Измерьте зависимость относительного изменения одного из размеров цилиндра ${\Delta l}/{l}$ от его температуры $T$ в диапазоне от $30\,^\circ\mathrm C$ до $80\,^\circ\mathrm C$. Добейтесь того, чтобы цилиндр, за исключением подставки, имел одинаковую температуру во всем объеме материала, из которого он изготовлен.
Постройте график измеренной зависимости. Можно ли утверждать, что коэффициент теплового расширения постоянен во всем исследуемом диапазоне температур? Если да, то укажите его величину. Если нет, то укажите в каком диапазоне меняется величина коэффициента теплового расширения $\alpha$.
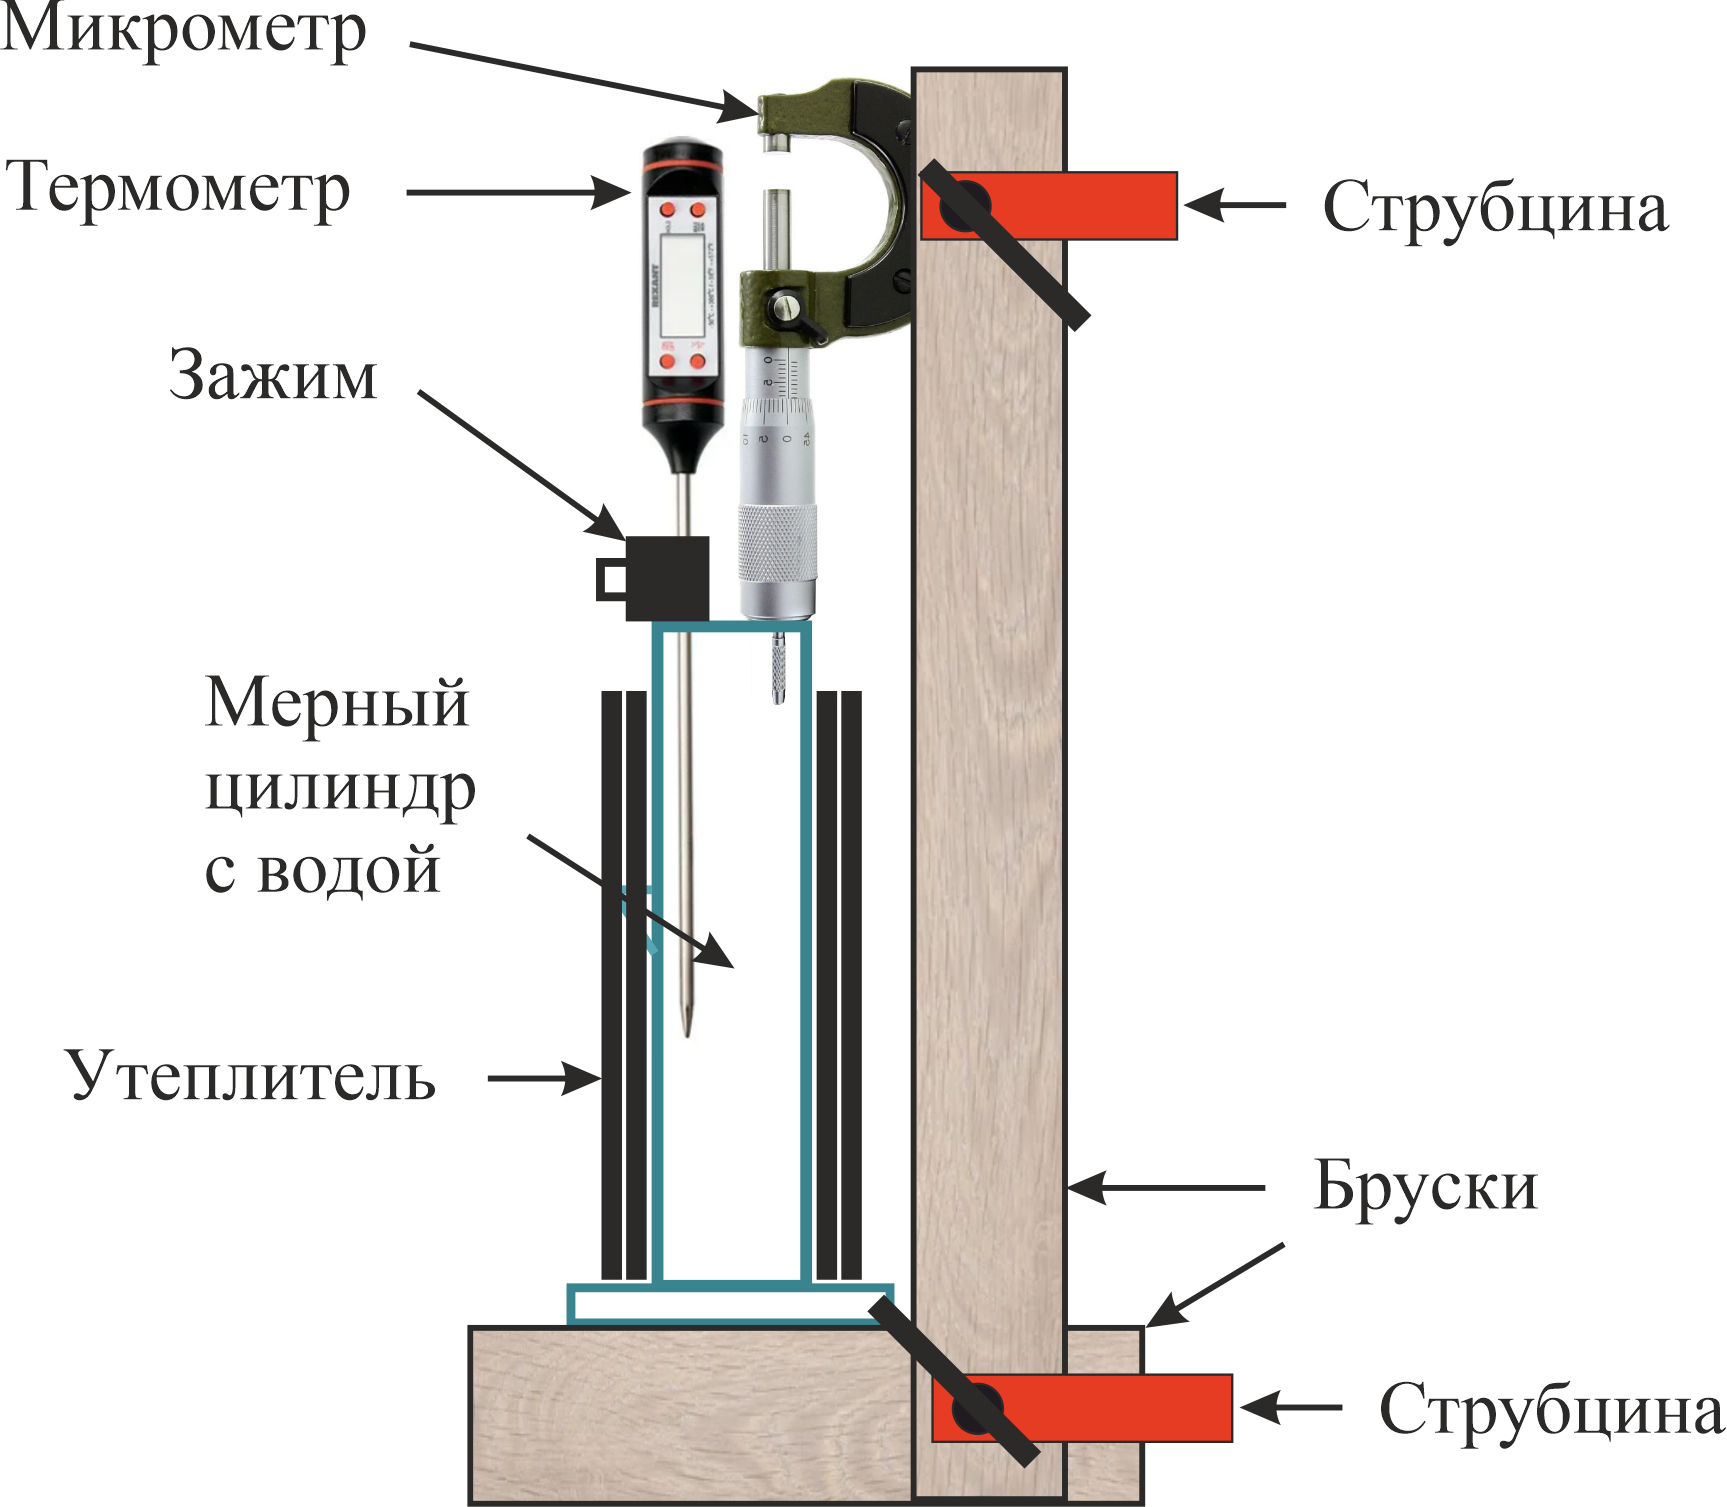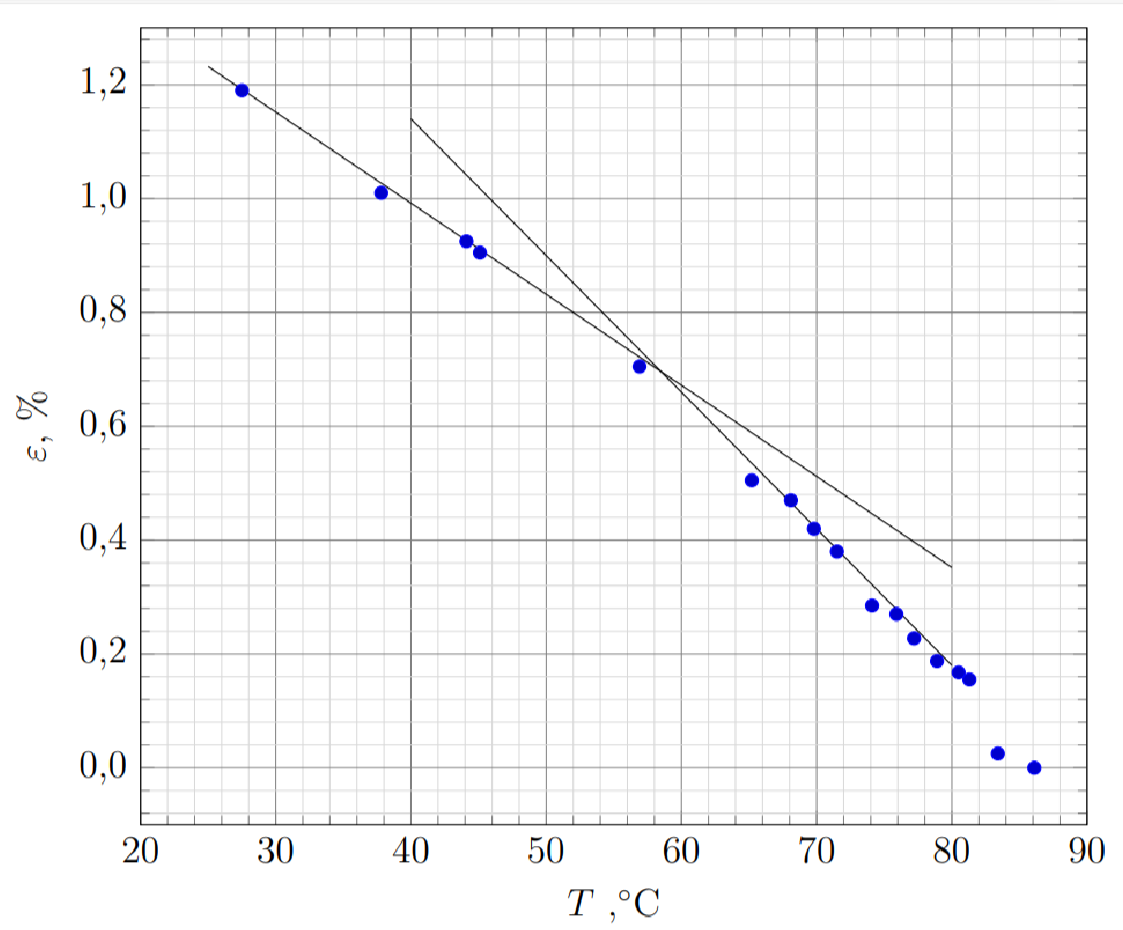
Измерьте зависимость относительного изменения одного из размеров цилиндра ${\Delta l}/{l}$ от его температуры $T$ в диапазоне от $30\,^\circ\mathrm C$ до $80\,^\circ\mathrm C$.  Добейтесь того, чтобы цилиндр, за исключением подставки, имел одинаковую температуру во всем объеме материала, из которого он изготовлен.
Решение: Для изменения температуры цилиндра нальем в него горячую воду. Вода будет отдавать свое тепло окружающей среде через стенки цилиндра. Так как через стенки проходит тепло, то внутренняя и внешняя поверхность стенки имеют разную температуру. При этом допущение о том, что температура внешней поверхности стенки равна температуре воздуха в комнате строго говоря не верно, так как воздух обладает не столь малым тепловым сопротивлением. Для обеспечения малой разности температуры внешней и внутренней поверхностей стенок цилиндра обернем его утеплителем в два слоя. Утеплитель снаружи закрепим малярным скотчем. В этом случае тепловой поток через стенки цилиндра уменьшится, вследствие чего и разность температур поверхностей стенок станет намного меньше. Последнее можно проверить, измерив температуру снаружи стенки и внутри цилиндра непосредственно. Для измерения температуры воды установим в цилиндр термометр. Чтобы он не утонул в воде, просунем его через канцелярский зажим (зажим не помещается в цилиндре).Для увеличения точности измерений необходимо выбрать для исследования наибольший размер цилиндра, то есть длину его образующей. Измерение изменения этого размера будем проводить с помощью микрометра. Для этого с помощью струбцины прикрепим к подставке цилиндра деревянную рейку. С помощью второй струбцины прикрепим к деревянной рейке микрометр так, чтобы нижний торец его барабана при повороте мог касаться верхнего торца цилиндра (рис. 1).  Обратим внимание, что перед работой с микрометра была удалена трещотка. По мере остывания цилиндра между барабаном микрометра и верхним торцом цилиндра будет увеличиваться зазор. Наличие либо отсутствие зазора можно обнаружить даже визуально, так как коэффициент теплового расширения материала цилиндра достаточно высок. Кроме того, факт, что барабан упирается в цилиндр можно определить на ощупь, аккуратно закручивая барабан.Будем производить измерение смещения барабана микрометра, требуемого для того, чтобы он был прислонён к верхнему торцу цилиндра, в зависимости от температуры воды внутри цилиндра. Для обеспечения равномерности распределения температуры воду в цилиндре будем помешивать термометром. Дождаться самостоятельного остывания цилиндра до температуры в $30\,^\circ\mathrm C$ не позволяет ограничение времени эксперимента. Поэтому начиная с температур в $50-60\,^\circ\mathrm C$ будем удалять часть горячей воды из цилиндра шприцем через трубку и заменять ее холодной водой. После добавления холодной воды размешаем воду в цилиндре и подождем несколько минут для установления теплового баланса между стенками цилиндра и водой в нем. Контроль времени установления теплового баланса опять же легко произвести по сравнению температуры воды в цилиндре и температуры у внешней стенки цилиндра. Занесем данные о смещении барабана микрометра $\Delta l$, необходимого для касания верхней точки цилиндра, в зависимости от температуры воды в цилиндре в таблицу. Так как материал цилиндра обладает достаточно низкой теплопроводностью, то изменять температуру будет только та часть цилиндра, которая непосредственно соприкасается с горячей водой. Будем считать, что это сам цилиндр за исключением собственной подставки. Линейки в оборудовании нет. Для измерения длины цилиндра будем использовать шкалу микрометра и шкалу цилиндра. Определим длину нескольких делений шкалы цилиндра и вычислим длину всей шкалы. Но шкала нанесена не на весь цилиндр. Чтобы измерить участок без шкалы, отметим на длинном бруске длину этого участка, а затем, прислонив этот участок бруска к шкале, выразим его в единицах шкалы цилиндра. Общую длину цилиндра в единицах объёма выразим в единицах длины. Максимальная длина, которую можно измерить с помощью имеющегося микрометра, составляет $25~мм$. $18~мл$ по шкале цилиндра соответствует $25 \pm 1~ мм$ длины по шкале микрометра. Длина шкалы цилиндра: $l_{{шк}}=(138.9 \pm 5.5)~ мм$. Длина цилиндра: $l=(201 \pm 8)~ мм$. Рассчитаем величину относительного удлинения цилиндра $\varepsilon$ для каждой температуры $T$. | $T ,~^\circ \mathrm C$ | 86.1 | 83.4 | 81.3 | 80.5 | 78.9 | 77.2 | 75.9 | 74.1 | 71.5 | | --- | --- | --- | --- | --- | --- | --- | --- | --- | --- | | $\Delta l,~ мм$ | 0.00 | 0.05 | 0.31 | 0.34 | 0.38 | 0.46 | 0.54 | 0.57 | 0.76 | | $\varepsilon,~ \%$ | 0.00 | 0.03 | 0.16 | 0.17 | 0.19 | 0.23 | 0.27 | 0.29 | 0.38 | | | | | | | | | | | | | $T ,~^\circ \mathrm C$ | 69.8 | 68.1 | 65.2 | 56.9 | 45.1 | 44.1 | 37.8 | 27.5 | $-$ | | $\Delta l,~ мм$ | 0.84 | 0.94 | 1.01 | 1.41 | 1.81 | 1.85 | 2.02 | 2.38 | $-$ | | $\varepsilon,~ \%$ | 0.42 | 0.47 | 0.51 | 0.71 | 0.91 | 0.93 | 1.01 | 1.19 | $-$ |
Ответ: | $T ,~^\circ \mathrm C$ | 86.1 | 83.4 | 81.3 | 80.5 | 78.9 | 77.2 | 75.9 | 74.1 | 71.5 | | --- | --- | --- | --- | --- | --- | --- | --- | --- | --- | | $\Delta l,~ мм$ | 0.00 | 0.05 | 0.31 | 0.34 | 0.38 | 0.46 | 0.54 | 0.57 | 0.76 | | $\varepsilon,~ \%$ | 0.00 | 0.03 | 0.16 | 0.17 | 0.19 | 0.23 | 0.27 | 0.29 | 0.38 | | | | | | | | | | | | | $T ,~^\circ \mathrm C$ | 69.8 | 68.1 | 65.2 | 56.9 | 45.1 | 44.1 | 37.8 | 27.5 | $-$ | | $\Delta l,~ мм$ | 0.84 | 0.94 | 1.01 | 1.41 | 1.81 | 1.85 | 2.02 | 2.38 | $-$ | | $\varepsilon,~ \%$ | 0.42 | 0.47 | 0.51 | 0.71 | 0.91 | 0.93 | 1.01 | 1.19 | $-$ | Ответ: $T ,~^\circ \mathrm C$86.183.481.380.578.977.275.974.171.5$\Delta l,~ мм$0.000.050.310.340.380.460.540.570.76$\varepsilon,~ \%$0.000.030.160.170.190.230.270.290.38$T ,~^\circ \mathrm C$69.868.165.256.945.144.137.827.5$-$$\Delta l,~ мм$0.840.941.011.411.811.852.022.38$-$$\varepsilon,~ \%$0.420.470.510.710.910.931.011.19$-$

Постройте график измеренной зависимости. Можно ли утверждать, что коэффициент теплового расширения постоянен во всем исследуемом диапазоне температур? Если да, то укажите его величину. Если нет, то укажите в каком диапазоне меняется величина коэффициента теплового расширения $\alpha$.
Решение: Видно, что полученные экспериментальные точки не ложатся на прямую линию. Можно сделать вывод, что коэффициент теплового расширения материала цилиндра в указанном диапазоне температур не является постоянной величиной. Найдем модули угловых коэффициентов касательных к сглаживающей точки кривой, на краях исследуемого диапазона. Тогда для коэффициента теплового расширения имеем:
Ответ: Видно, что полученные экспериментальные точки не ложатся на прямую линию. Можно сделать вывод, что коэффициент теплового расширения материала цилиндра в указанном диапазоне температур не является постоянной величиной. Найдем модули угловых коэффициентов касательных к сглаживающей точки кривой, на краях исследуемого диапазона. Тогда для коэффициента теплового расширения имеем:
Ответ: $$\alpha\in[1.6;2.4]\cdot10^{-4} ~^\circ\mathrm C^{-1}$$
Темы:
E, Термодинамика, IEPhO, Температура, Тепловое расширение